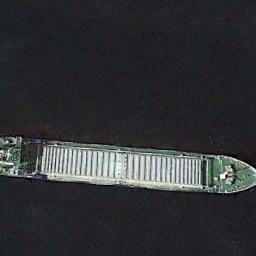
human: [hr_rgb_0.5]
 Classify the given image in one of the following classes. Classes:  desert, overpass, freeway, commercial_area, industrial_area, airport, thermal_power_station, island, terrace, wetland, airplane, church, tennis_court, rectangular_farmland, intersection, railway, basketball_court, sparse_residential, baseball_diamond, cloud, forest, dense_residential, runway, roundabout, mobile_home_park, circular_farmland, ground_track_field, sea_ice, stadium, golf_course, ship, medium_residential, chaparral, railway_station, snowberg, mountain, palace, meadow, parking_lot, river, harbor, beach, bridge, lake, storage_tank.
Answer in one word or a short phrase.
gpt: ship